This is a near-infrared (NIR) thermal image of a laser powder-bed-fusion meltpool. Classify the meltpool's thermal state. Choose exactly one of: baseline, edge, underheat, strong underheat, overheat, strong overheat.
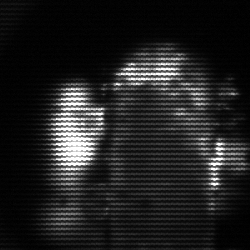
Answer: strong underheat